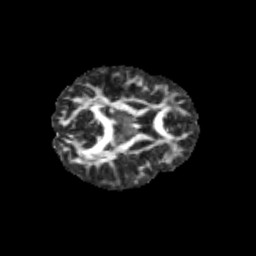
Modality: FA
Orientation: axial
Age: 13
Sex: female
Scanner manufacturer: siemens
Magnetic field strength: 3 T
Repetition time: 3.8 s
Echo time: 0.07 s